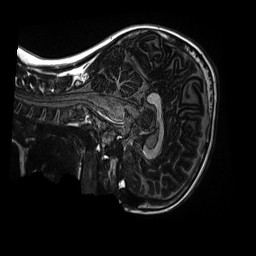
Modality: MP2RAGE
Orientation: sagittal
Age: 10
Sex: female
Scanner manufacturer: siemens
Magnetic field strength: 3 T
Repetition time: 4 s
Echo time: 0.00303 s